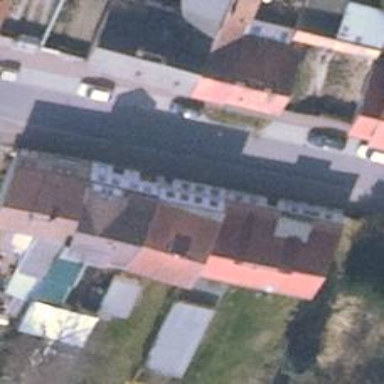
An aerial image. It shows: Post office that also sells clothes.